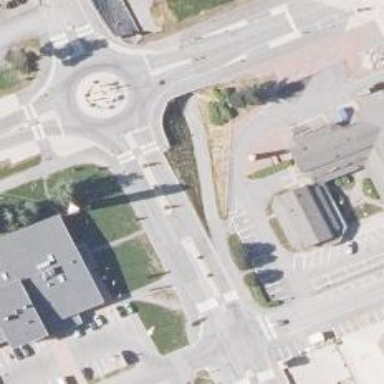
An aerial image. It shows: Marked crossing on the road.